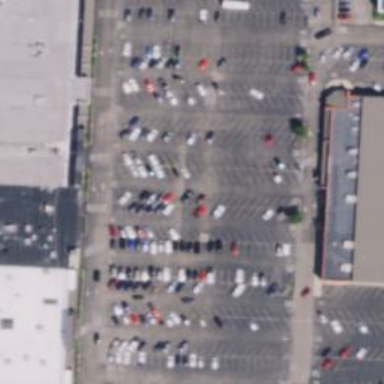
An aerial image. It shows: Parking area with surface.